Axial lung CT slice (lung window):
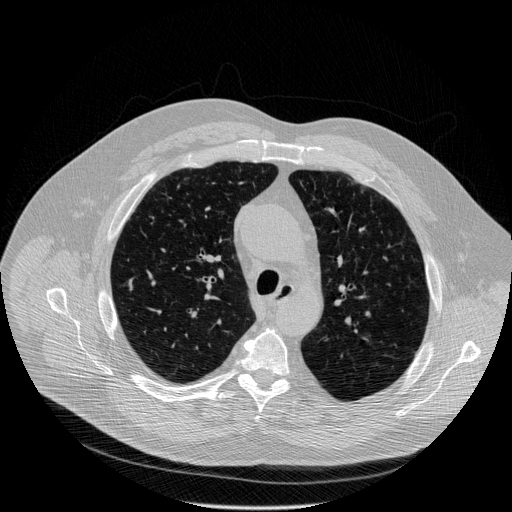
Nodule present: no